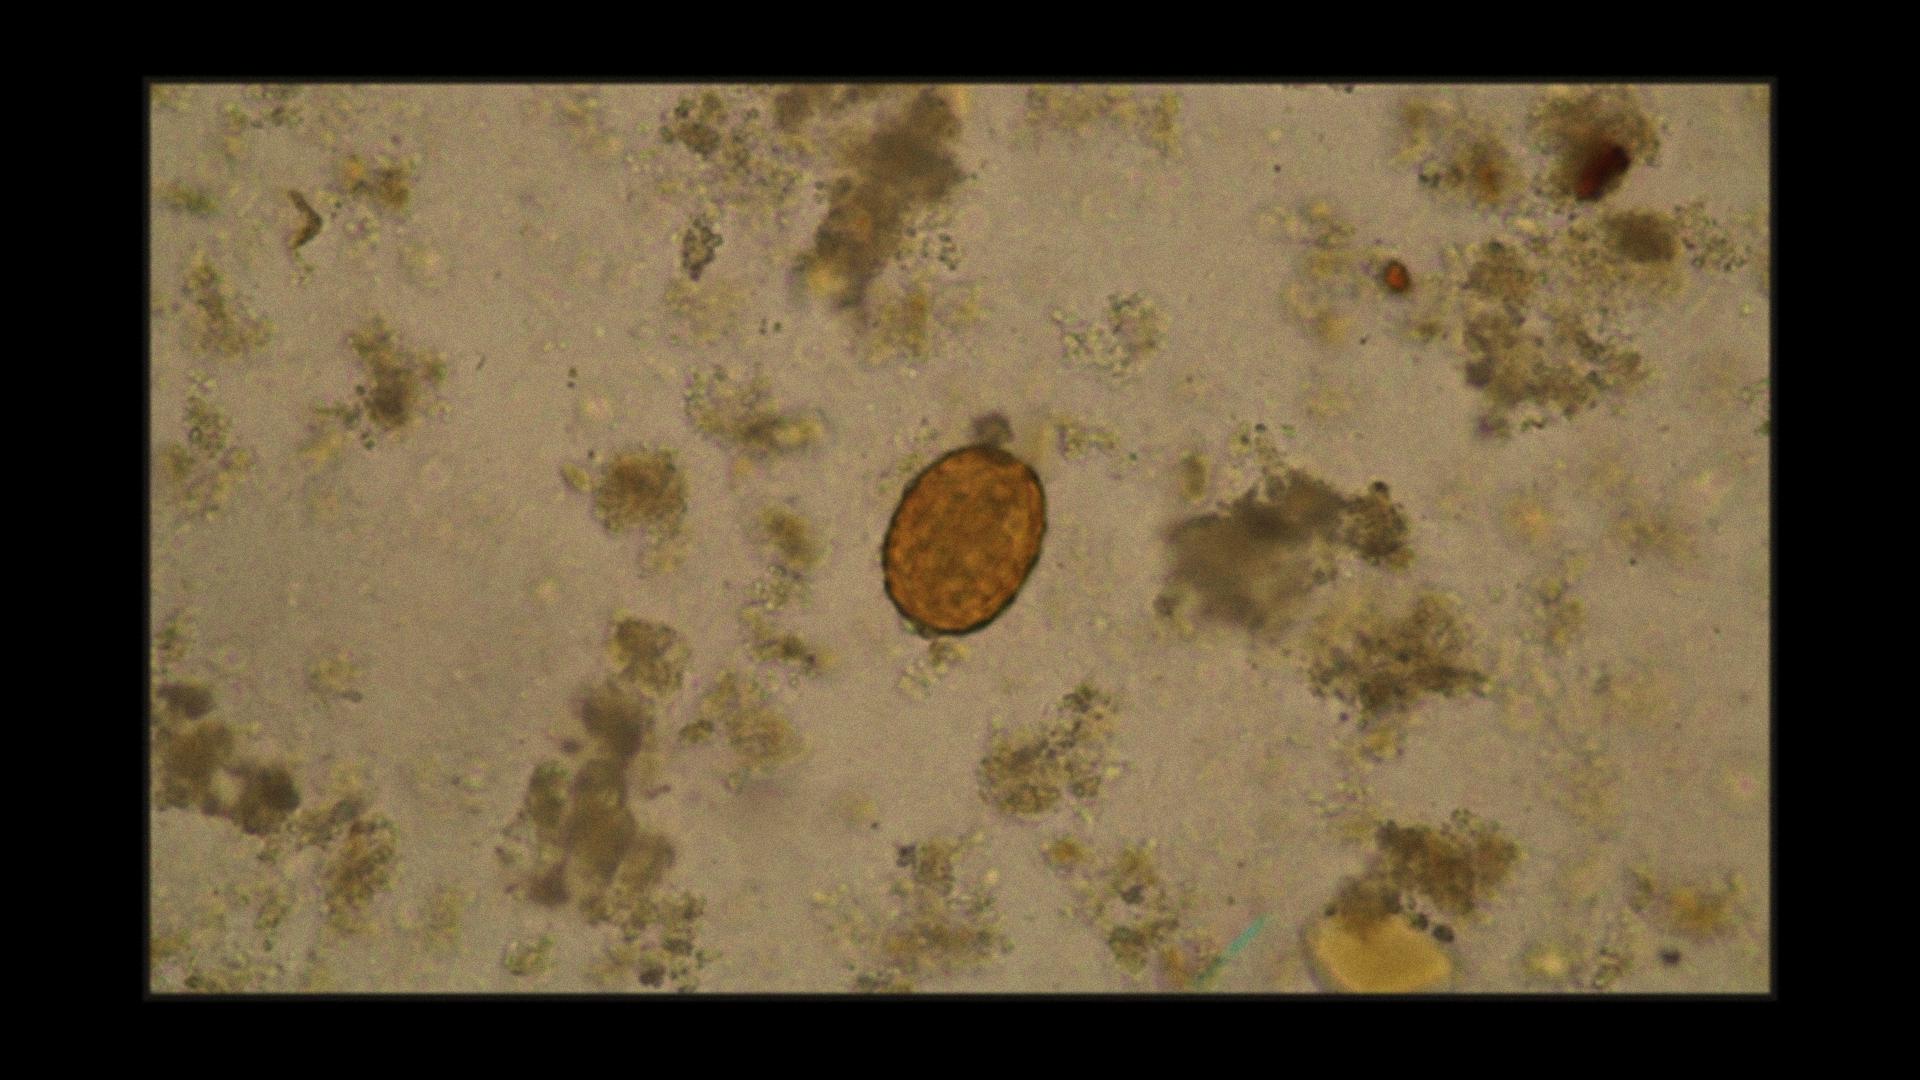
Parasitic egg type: Ascaris lumbricoides